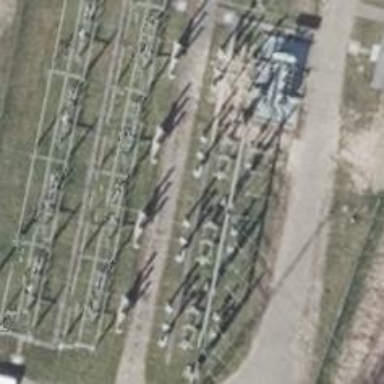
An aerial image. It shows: Outdoor switch with 3 cables.